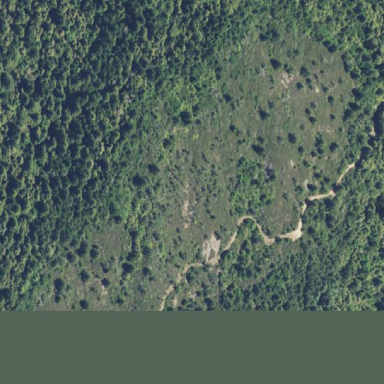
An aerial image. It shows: Patch of scrub vegetation.